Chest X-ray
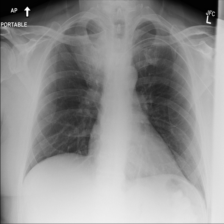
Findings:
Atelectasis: negative
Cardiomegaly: negative
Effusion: negative
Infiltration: negative
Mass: positive
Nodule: negative
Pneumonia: negative
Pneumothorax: negative
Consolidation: negative
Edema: negative
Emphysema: negative
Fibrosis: negative
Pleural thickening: negative
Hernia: negative